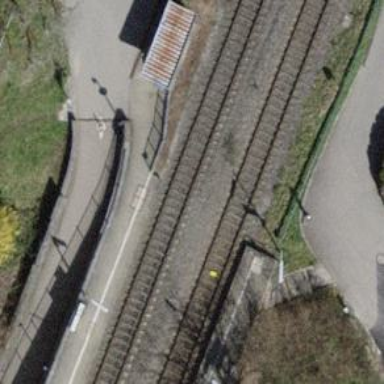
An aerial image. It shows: Railway halt.